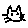
Label: cat